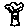
Label: tree